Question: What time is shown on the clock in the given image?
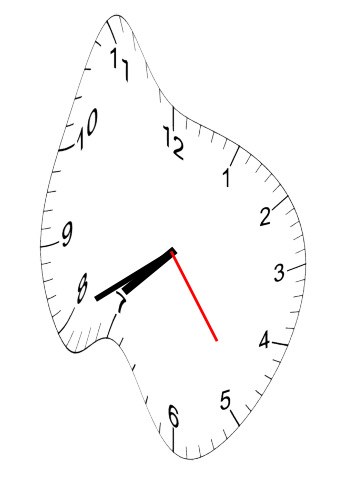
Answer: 07:40:24